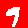
Digit: 9